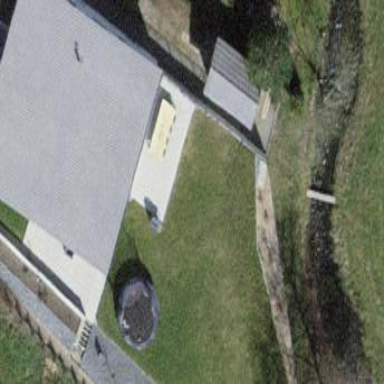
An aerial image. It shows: Building with tile roof.